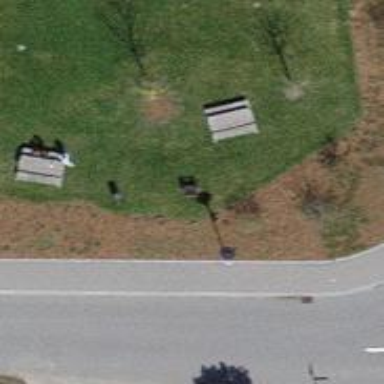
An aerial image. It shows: Picnic table located in leisure land area.